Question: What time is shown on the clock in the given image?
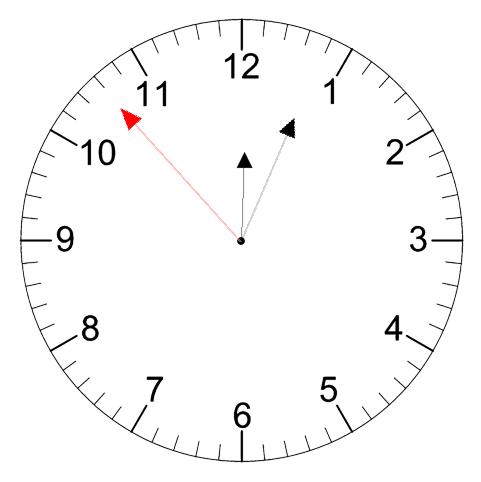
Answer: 12:03:53